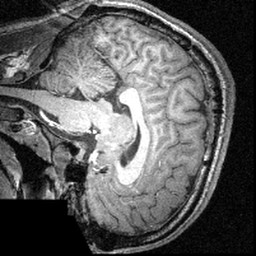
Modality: T1w
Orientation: sagittal
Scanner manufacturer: siemens
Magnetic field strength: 3 T
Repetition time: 1.57 s
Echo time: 0.00304 s